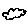
Label: cloud